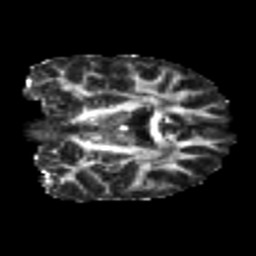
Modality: FA
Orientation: coronal
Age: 25
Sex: female
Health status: healthy
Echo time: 0.074 s